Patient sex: M
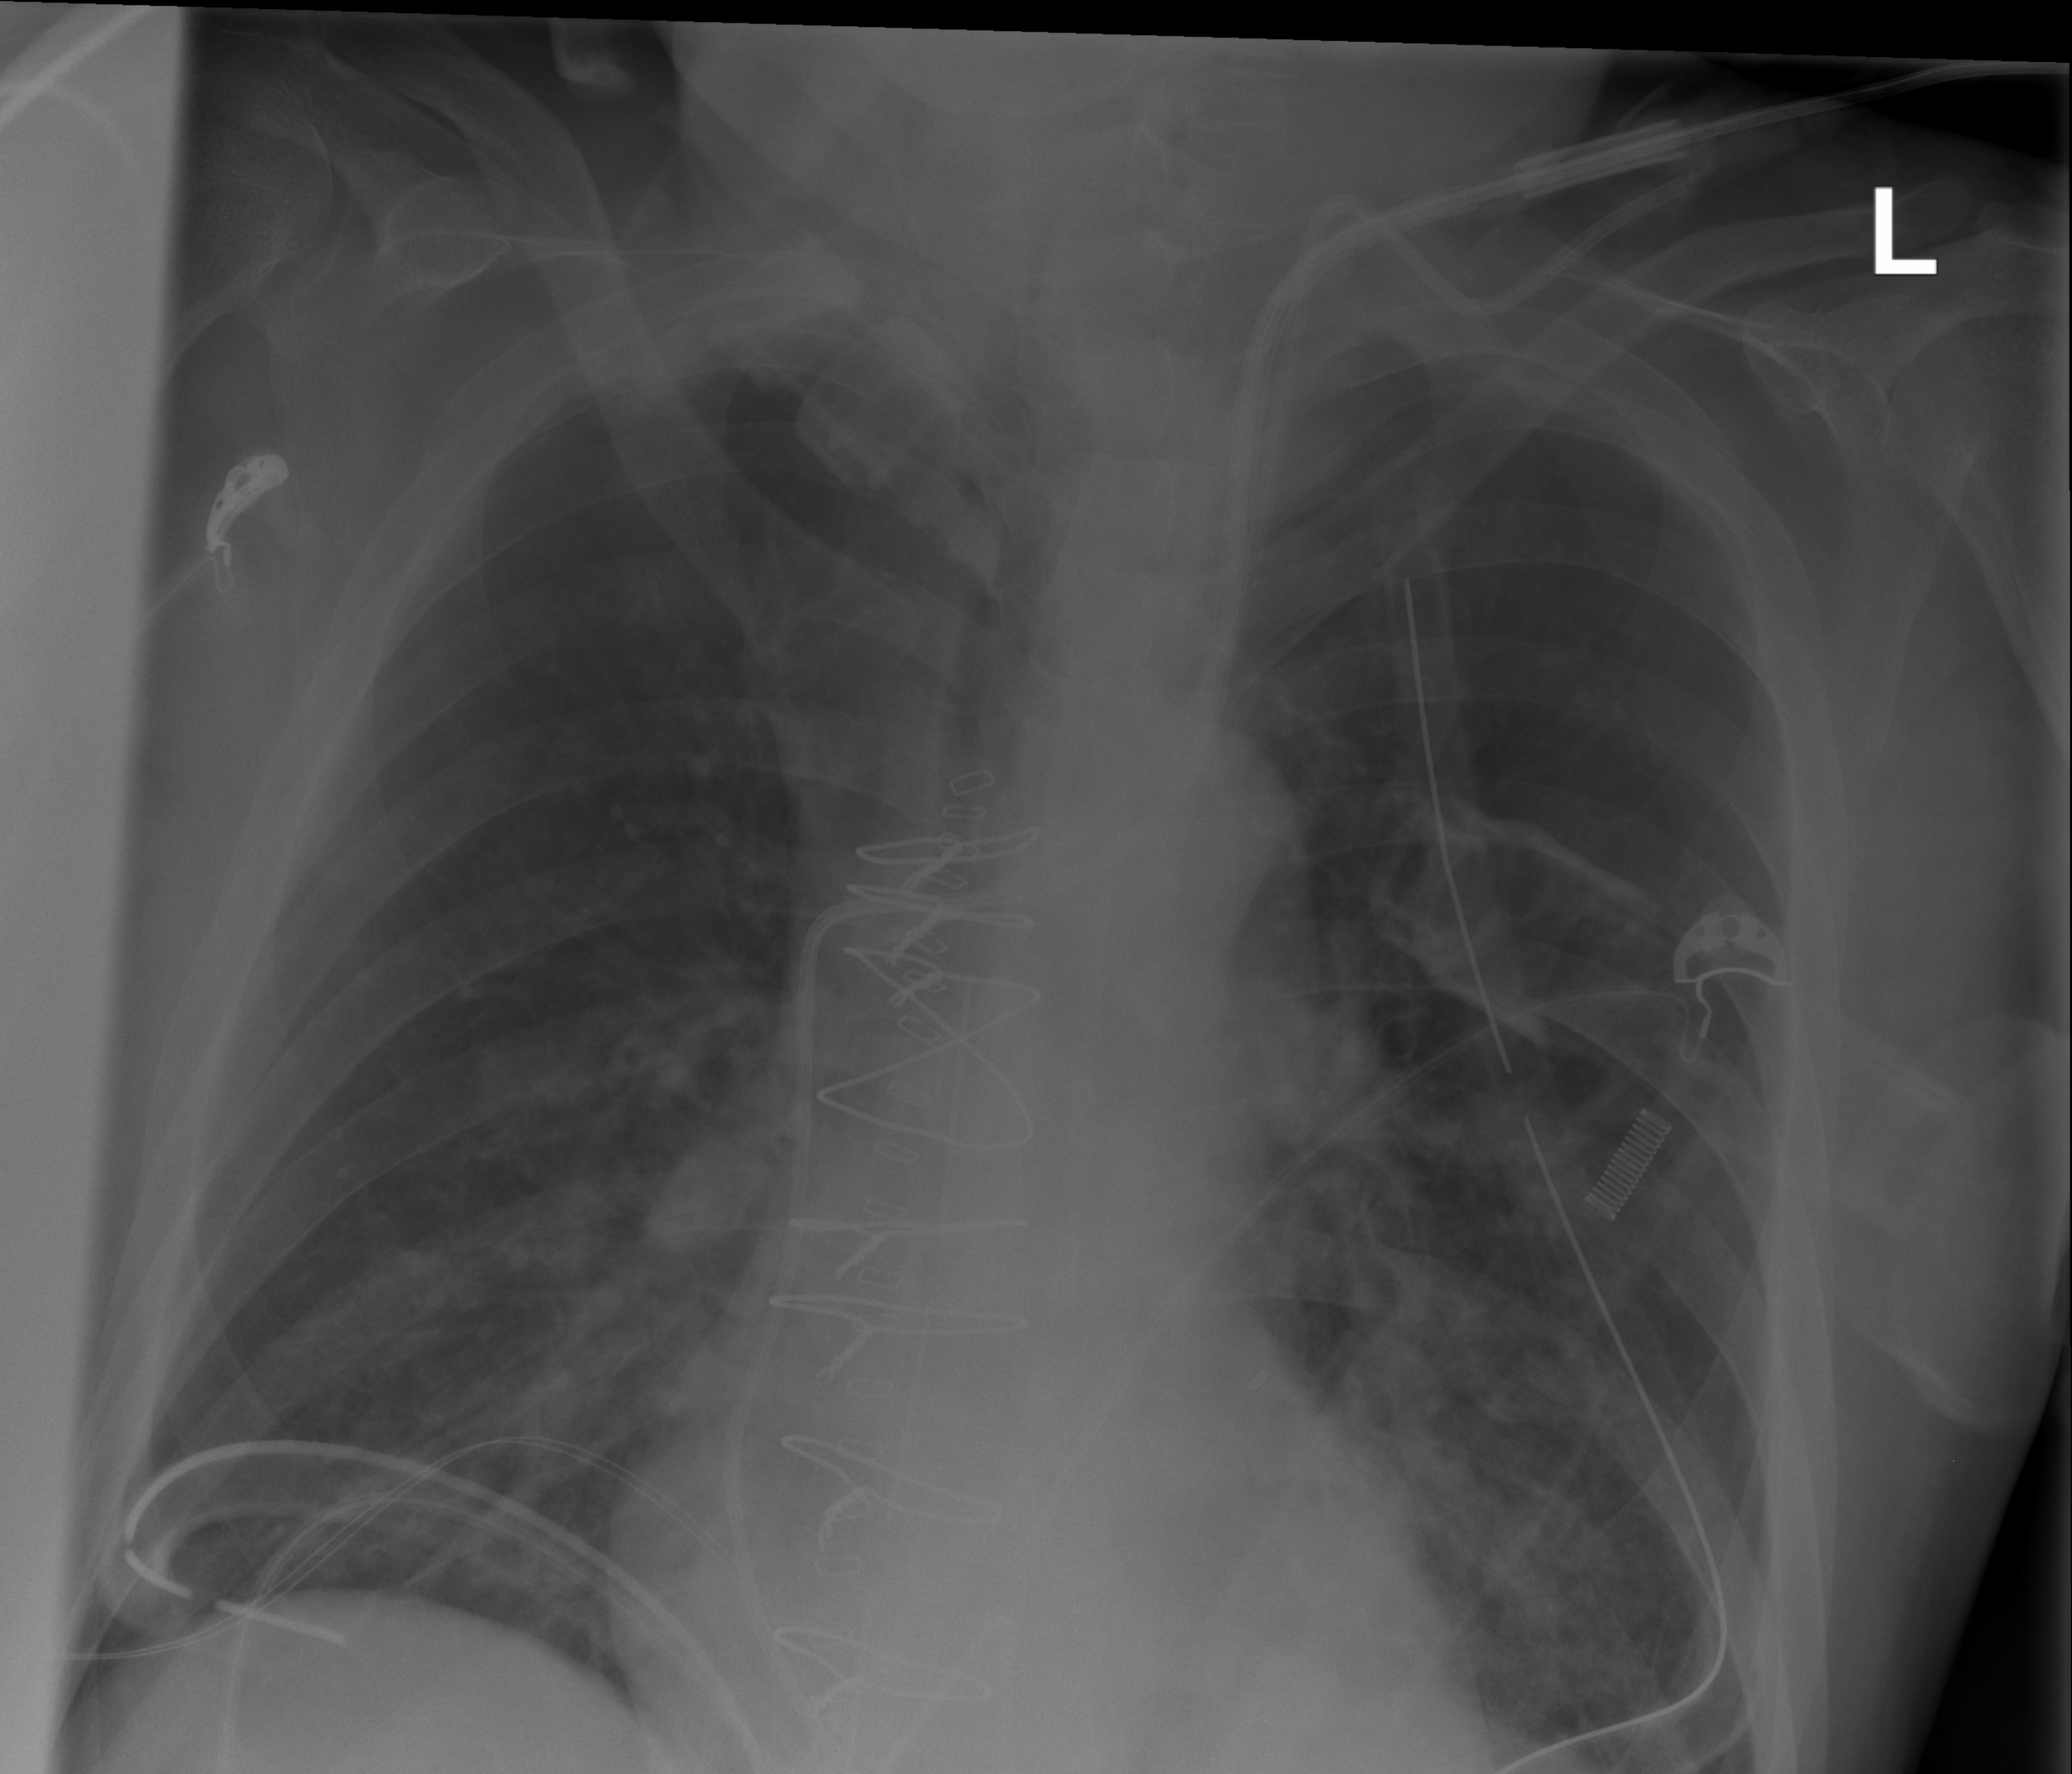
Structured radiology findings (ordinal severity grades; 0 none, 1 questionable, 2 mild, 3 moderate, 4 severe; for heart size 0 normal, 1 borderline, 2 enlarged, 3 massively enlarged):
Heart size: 0
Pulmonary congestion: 2
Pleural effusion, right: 0
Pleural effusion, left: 0
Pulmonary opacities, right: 0
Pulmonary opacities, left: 0
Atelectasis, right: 0
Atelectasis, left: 0